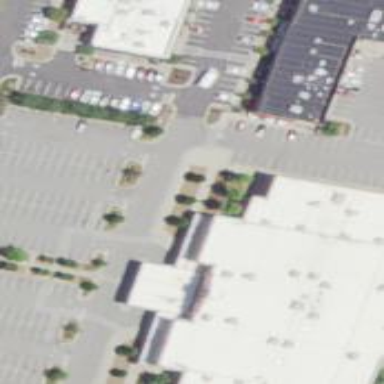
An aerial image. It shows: Commercial retail building used as cinema.